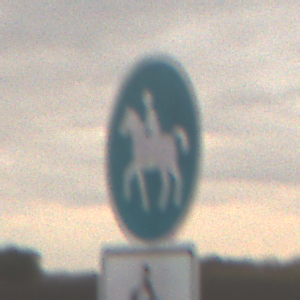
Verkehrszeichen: Reitweg
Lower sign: EinspurigeFahrzeugeFrei3
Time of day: MorningAfternoon
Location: Outdoor (Nature)
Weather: Overcast
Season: NotSpecified
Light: Natural